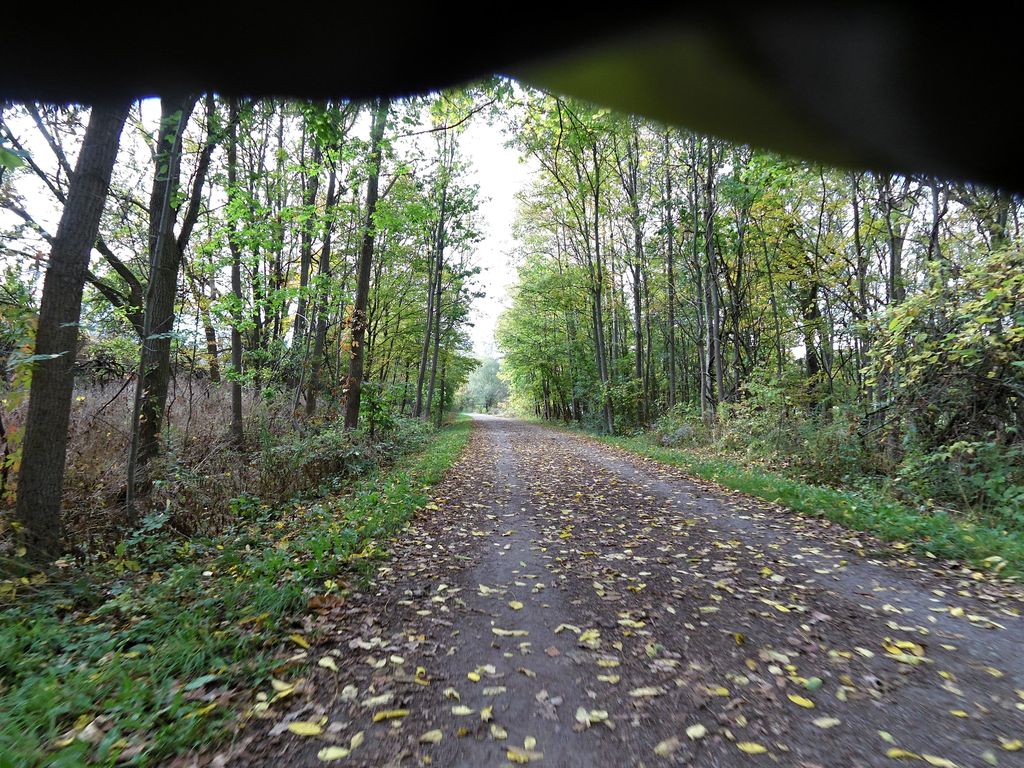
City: hamilton